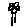
Label: flower